Question: Can someone help me out with this task (I didn't get it)?

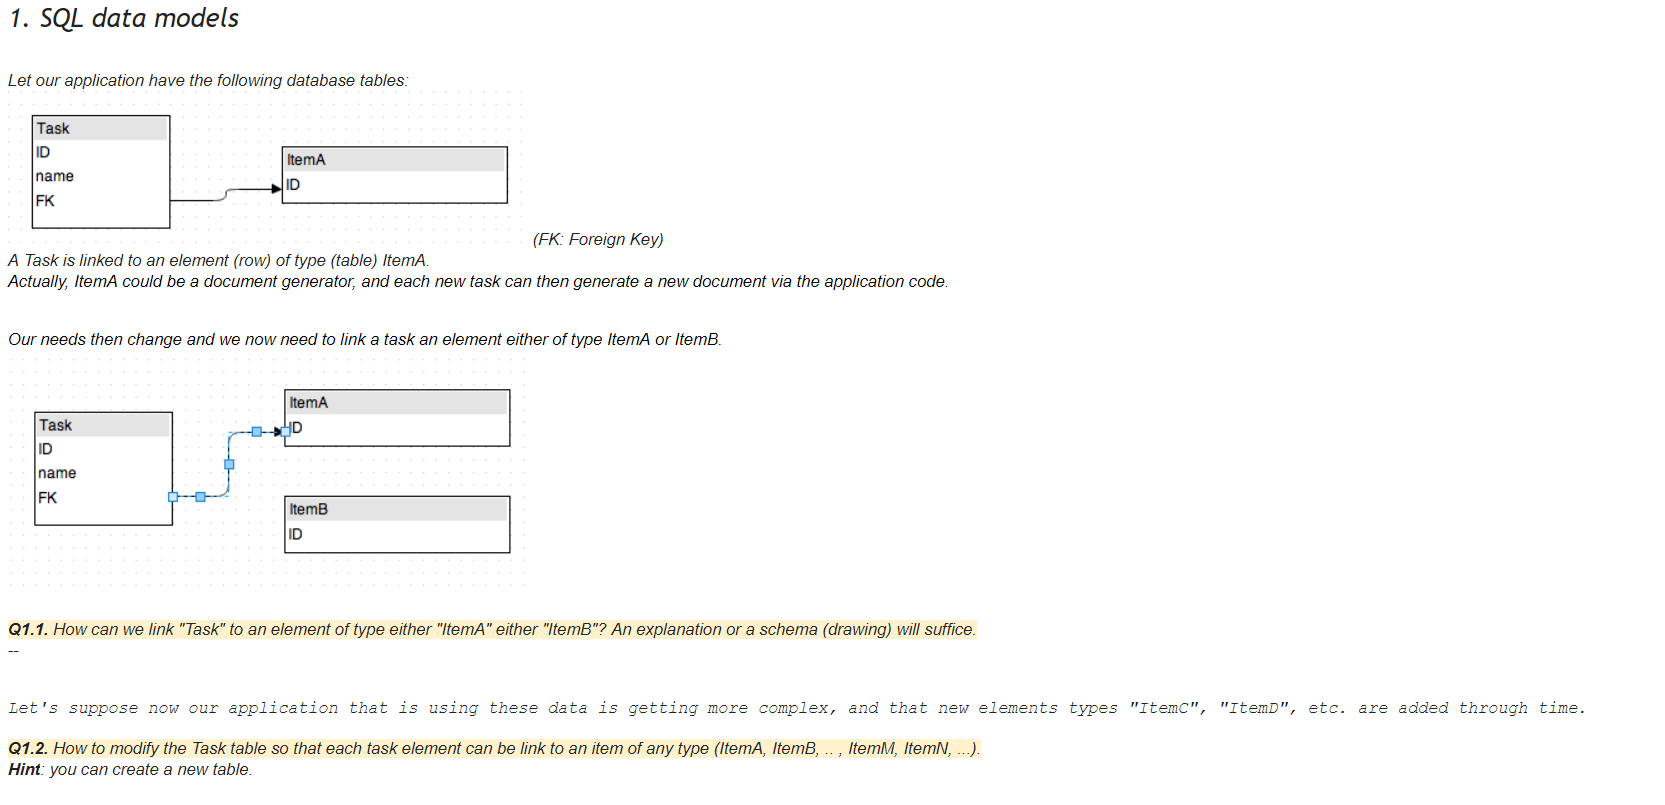
Answer: for 1.2 you will need one more table which will hold task and items relation ship for example
'''
Table : Task_Item_Rel {TaskID,ItemID}
'''
whenver you want item related to a particular task simply have a query with joins between task,item and Task_Item_Rel